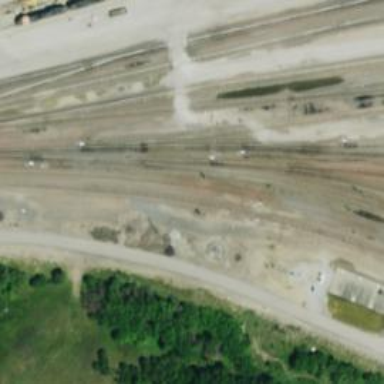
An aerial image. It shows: Railway signal.